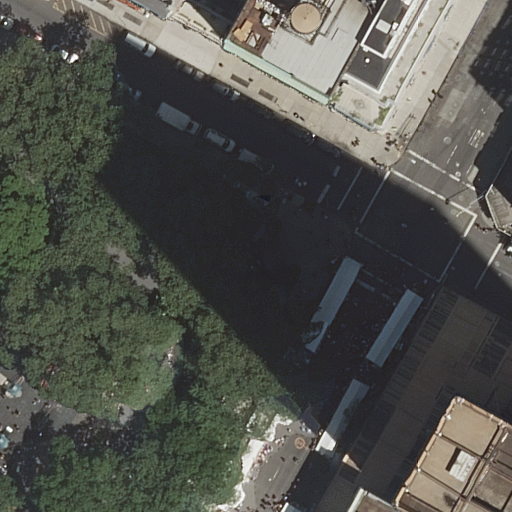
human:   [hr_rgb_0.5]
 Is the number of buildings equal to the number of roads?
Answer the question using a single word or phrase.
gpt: no

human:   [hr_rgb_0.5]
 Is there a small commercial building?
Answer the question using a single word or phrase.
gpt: no

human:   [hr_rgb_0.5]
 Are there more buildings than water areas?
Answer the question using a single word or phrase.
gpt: yes

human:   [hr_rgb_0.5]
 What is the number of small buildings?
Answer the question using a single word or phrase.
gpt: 3

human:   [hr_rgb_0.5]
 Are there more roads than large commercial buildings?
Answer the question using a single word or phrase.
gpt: yes

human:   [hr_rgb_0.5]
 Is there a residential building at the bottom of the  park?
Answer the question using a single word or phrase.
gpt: no

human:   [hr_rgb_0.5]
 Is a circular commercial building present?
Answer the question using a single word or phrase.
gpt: no

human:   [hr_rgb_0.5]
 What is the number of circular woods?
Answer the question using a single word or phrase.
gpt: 0

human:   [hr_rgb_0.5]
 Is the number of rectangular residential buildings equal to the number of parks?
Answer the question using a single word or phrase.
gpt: no

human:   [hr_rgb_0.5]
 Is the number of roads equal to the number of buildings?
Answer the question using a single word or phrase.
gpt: no

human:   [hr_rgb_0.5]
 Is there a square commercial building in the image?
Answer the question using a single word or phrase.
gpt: no

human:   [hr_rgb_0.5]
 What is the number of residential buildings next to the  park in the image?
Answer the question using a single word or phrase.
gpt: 6

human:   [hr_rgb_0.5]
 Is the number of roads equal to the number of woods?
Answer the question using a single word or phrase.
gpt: no

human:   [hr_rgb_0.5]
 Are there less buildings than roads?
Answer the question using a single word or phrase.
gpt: yes

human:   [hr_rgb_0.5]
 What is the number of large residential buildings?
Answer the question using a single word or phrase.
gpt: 0

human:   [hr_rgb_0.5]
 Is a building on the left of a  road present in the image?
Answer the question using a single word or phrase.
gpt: yes

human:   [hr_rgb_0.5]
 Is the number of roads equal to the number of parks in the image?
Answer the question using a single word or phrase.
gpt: no

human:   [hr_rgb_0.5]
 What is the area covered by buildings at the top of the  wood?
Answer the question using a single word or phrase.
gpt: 1202m2

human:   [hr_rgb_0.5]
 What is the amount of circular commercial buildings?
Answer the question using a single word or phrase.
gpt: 0

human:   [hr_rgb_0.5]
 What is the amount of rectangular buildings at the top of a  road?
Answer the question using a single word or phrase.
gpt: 3

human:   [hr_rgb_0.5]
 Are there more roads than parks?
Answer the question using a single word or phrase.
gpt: yes

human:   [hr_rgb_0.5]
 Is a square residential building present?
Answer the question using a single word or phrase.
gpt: no

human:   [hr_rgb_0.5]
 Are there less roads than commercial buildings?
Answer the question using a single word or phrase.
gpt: no

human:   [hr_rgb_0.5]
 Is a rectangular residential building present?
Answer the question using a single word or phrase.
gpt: yes

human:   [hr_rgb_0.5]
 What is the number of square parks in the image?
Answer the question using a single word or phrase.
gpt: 0

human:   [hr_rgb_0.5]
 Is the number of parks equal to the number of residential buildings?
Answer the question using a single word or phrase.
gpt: no

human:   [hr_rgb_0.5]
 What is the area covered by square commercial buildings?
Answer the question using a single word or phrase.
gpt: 0m2

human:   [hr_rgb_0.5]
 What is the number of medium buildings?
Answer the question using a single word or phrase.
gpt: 3

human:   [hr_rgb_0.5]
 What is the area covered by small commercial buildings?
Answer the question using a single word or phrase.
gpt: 0m2

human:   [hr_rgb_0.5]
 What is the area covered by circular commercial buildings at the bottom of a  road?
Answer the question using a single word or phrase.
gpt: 0m2

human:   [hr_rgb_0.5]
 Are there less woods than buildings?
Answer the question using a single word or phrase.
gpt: yes

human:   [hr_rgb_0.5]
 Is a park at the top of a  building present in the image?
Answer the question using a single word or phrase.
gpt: no

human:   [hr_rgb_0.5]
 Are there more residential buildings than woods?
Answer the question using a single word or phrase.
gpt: yes

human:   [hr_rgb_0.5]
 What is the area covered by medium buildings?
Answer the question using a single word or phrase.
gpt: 1096m2

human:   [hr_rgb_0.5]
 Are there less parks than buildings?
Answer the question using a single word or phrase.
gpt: yes

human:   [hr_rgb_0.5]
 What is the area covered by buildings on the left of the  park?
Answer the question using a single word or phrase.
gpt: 0m2